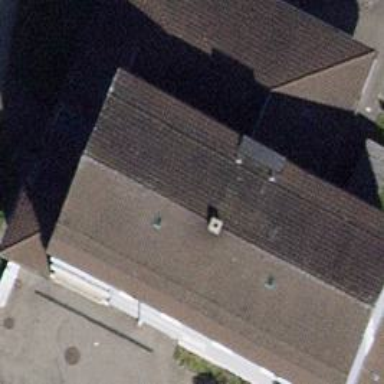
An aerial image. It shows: Building.